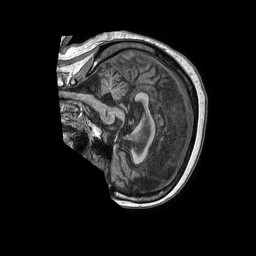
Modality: T1w
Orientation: sagittal
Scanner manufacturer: philips
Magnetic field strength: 1.5 T
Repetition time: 0.007574 s
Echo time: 0.00344 s